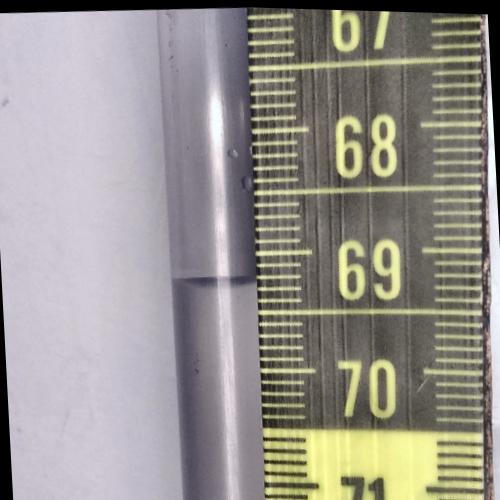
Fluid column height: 69.2 cm